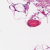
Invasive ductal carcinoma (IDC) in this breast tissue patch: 0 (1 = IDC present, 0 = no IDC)